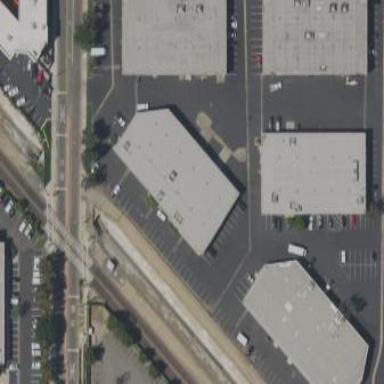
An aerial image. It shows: Commercial building.